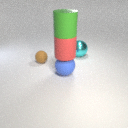
large blue rubber sphere in front of large cyan metal sphere